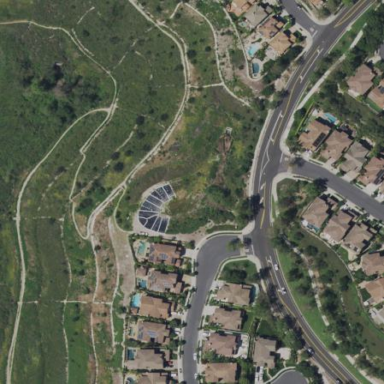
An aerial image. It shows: Detention basin used for managing water runoff.